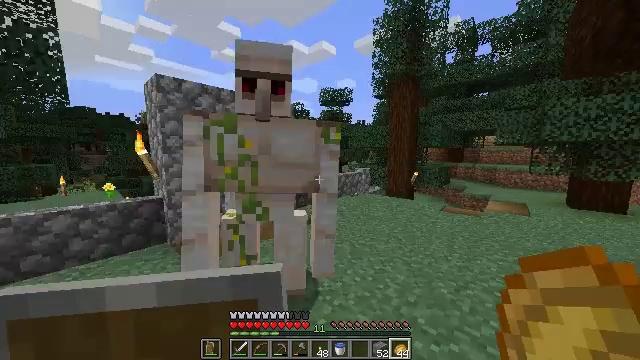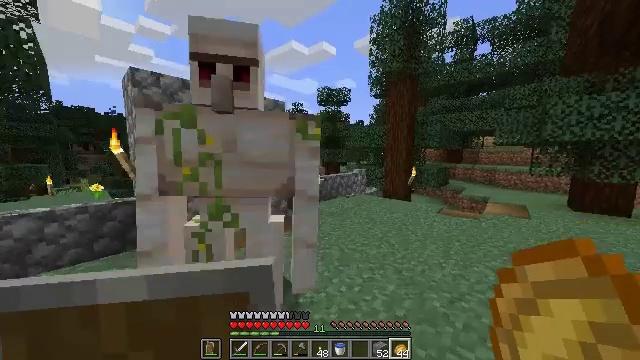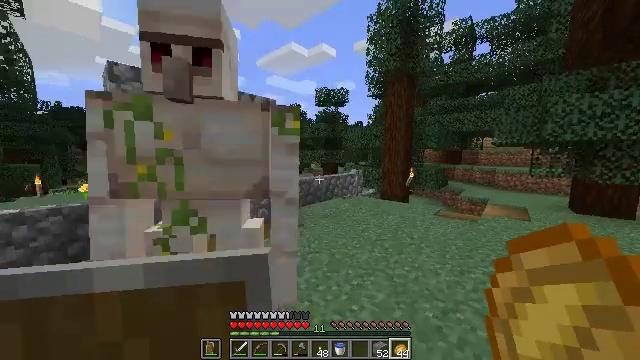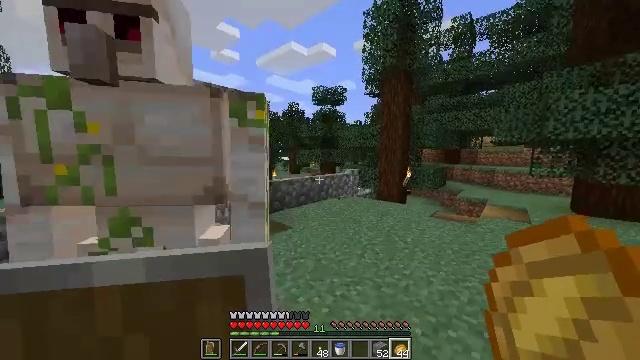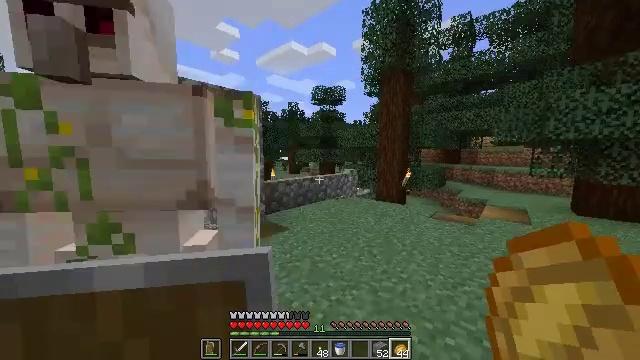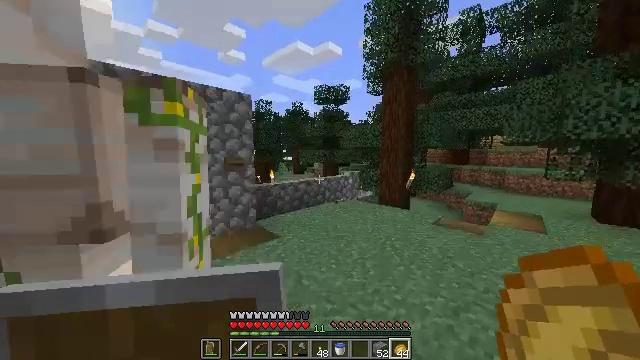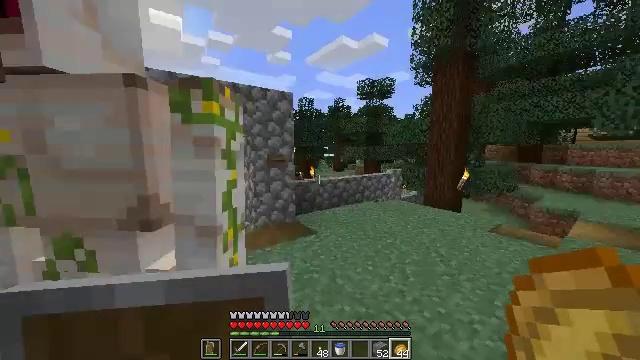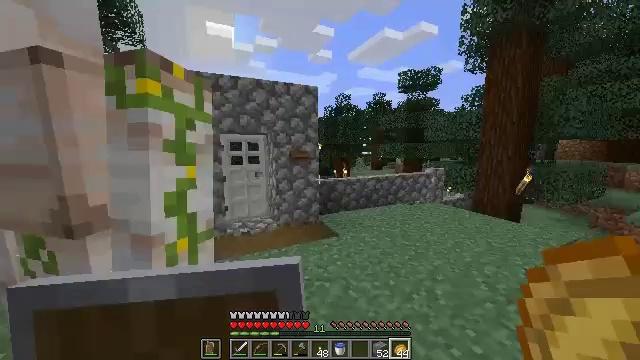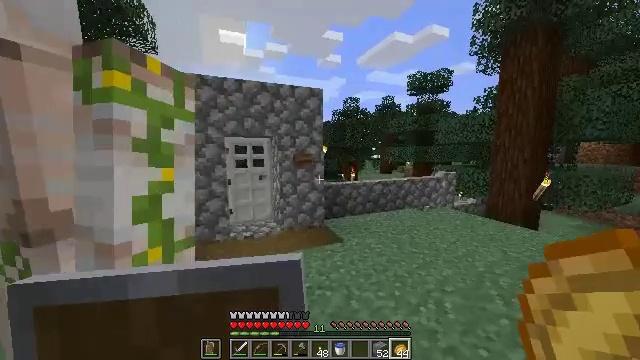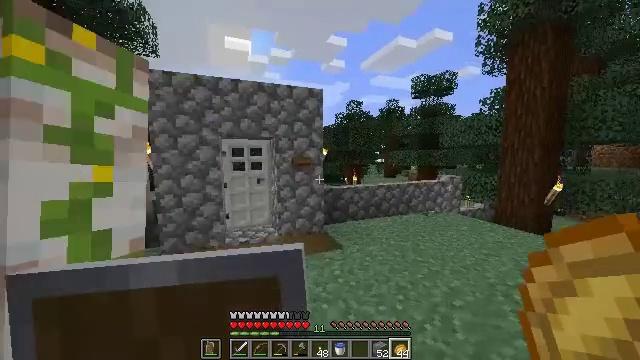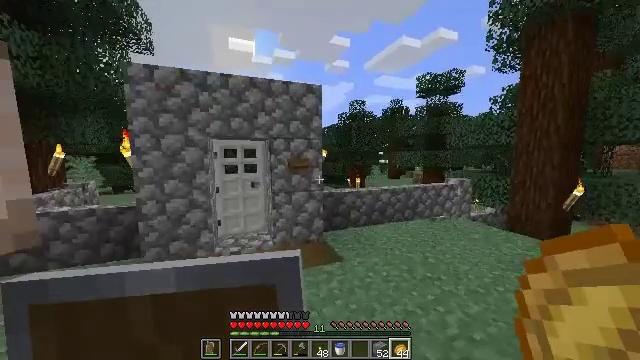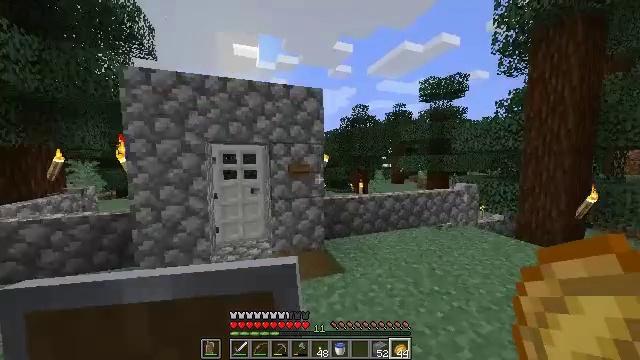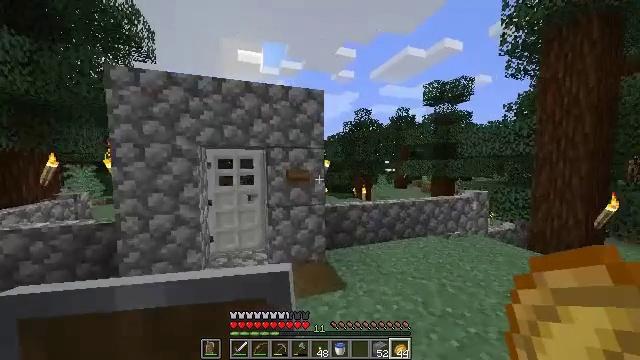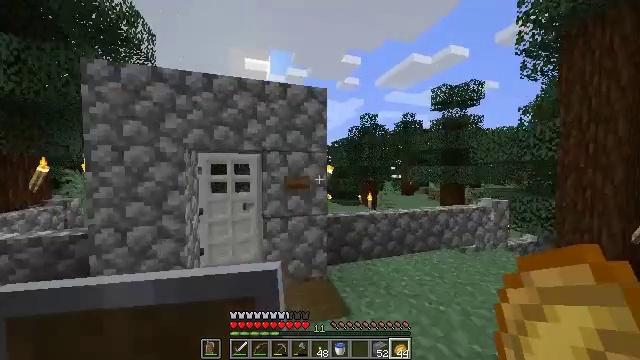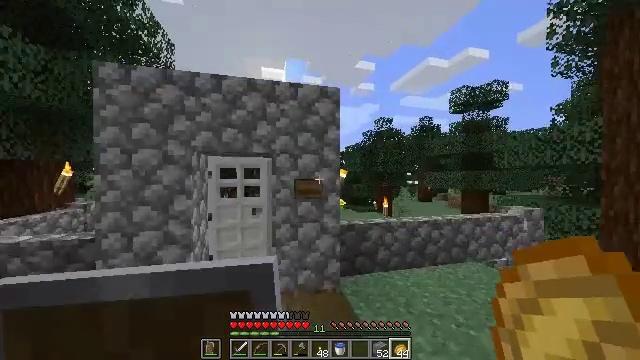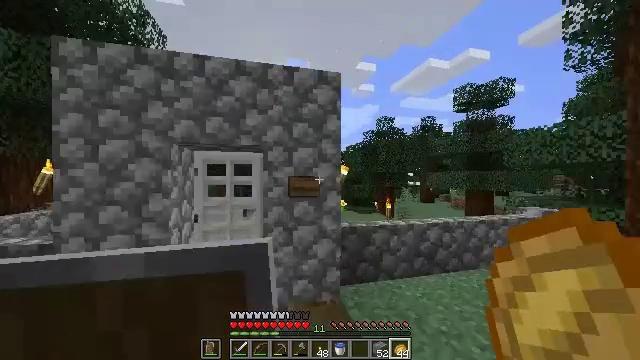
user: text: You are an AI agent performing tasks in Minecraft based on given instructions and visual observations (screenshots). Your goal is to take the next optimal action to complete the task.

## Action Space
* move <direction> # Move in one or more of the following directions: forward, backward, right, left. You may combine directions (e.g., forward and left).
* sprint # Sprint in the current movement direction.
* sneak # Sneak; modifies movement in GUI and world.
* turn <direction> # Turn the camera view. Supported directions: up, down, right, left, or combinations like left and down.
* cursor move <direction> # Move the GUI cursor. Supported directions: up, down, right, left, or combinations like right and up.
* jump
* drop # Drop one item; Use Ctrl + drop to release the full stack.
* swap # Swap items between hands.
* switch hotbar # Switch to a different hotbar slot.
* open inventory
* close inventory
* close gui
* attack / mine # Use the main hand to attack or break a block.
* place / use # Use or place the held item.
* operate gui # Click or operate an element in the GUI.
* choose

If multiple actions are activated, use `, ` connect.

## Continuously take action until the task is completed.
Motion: motion action
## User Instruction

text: Gather the chest from its place.
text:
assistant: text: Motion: move forward and move right
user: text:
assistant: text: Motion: move forward and move right
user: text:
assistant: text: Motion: move forward and move right
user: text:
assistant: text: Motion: move forward and move right
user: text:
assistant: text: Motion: move forward and move right, turn left
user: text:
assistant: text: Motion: move forward and move right, turn left
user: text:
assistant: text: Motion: move forward and move right, turn left
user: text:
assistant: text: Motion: move forward, turn left
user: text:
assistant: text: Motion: move forward, turn left
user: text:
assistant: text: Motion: move forward
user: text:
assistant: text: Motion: move forward, turn up
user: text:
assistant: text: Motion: move forward, turn up
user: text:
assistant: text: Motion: move forward, turn left and up
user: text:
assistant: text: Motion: move forward, turn left and up
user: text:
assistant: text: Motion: move forward, use / place
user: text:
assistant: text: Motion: move forward, use / place
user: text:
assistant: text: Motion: move forward, use / place
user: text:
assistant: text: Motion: move forward, turn left, use / place
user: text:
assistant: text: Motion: move forward, turn left and down, use / place
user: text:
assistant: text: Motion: move forward, use / place
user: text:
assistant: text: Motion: move forward and move left, use / place
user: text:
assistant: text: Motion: move forward and move left, use / place
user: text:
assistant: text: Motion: move forward and move left
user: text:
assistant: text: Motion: move forward and move left, turn left and down
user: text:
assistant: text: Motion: move forward and move left, turn left and down
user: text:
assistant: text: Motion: move forward and move left
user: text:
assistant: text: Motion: move forward and move left
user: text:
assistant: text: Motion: move forward
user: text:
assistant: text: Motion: move forward
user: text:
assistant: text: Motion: move forward